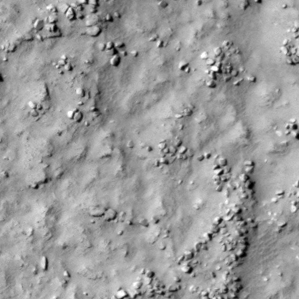
Label: non_frost